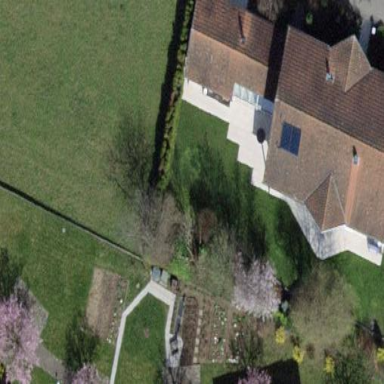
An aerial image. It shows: Residential building with tiled roof.